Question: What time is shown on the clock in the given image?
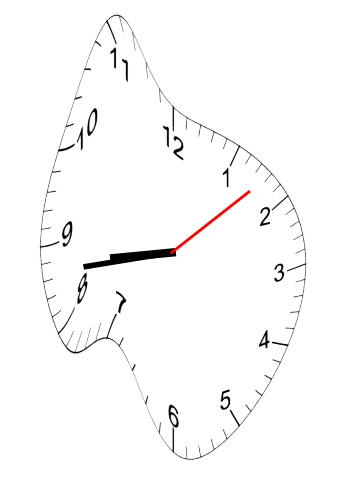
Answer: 08:43:08